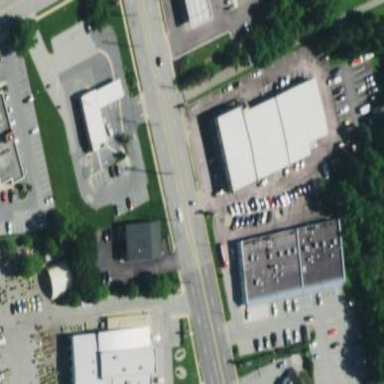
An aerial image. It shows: Retail area.